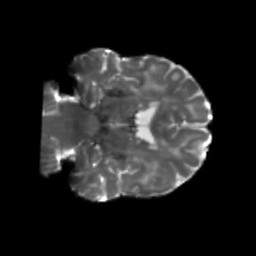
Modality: T2w
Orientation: coronal
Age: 78
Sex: male
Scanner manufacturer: siemens
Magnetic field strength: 3 T
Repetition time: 5.25 s
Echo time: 0.08 s